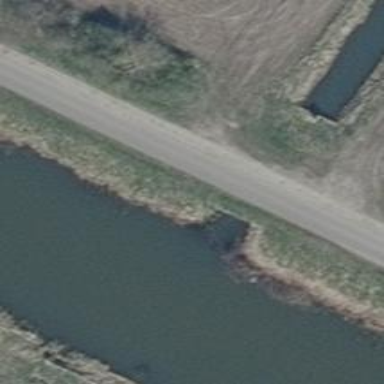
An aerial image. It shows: Culvert tunnel.